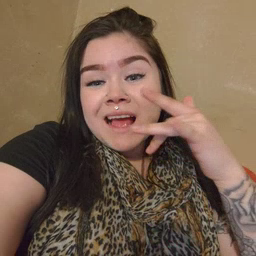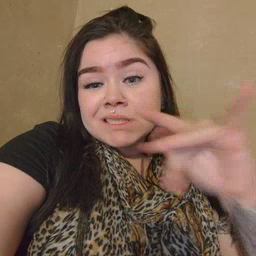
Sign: empty